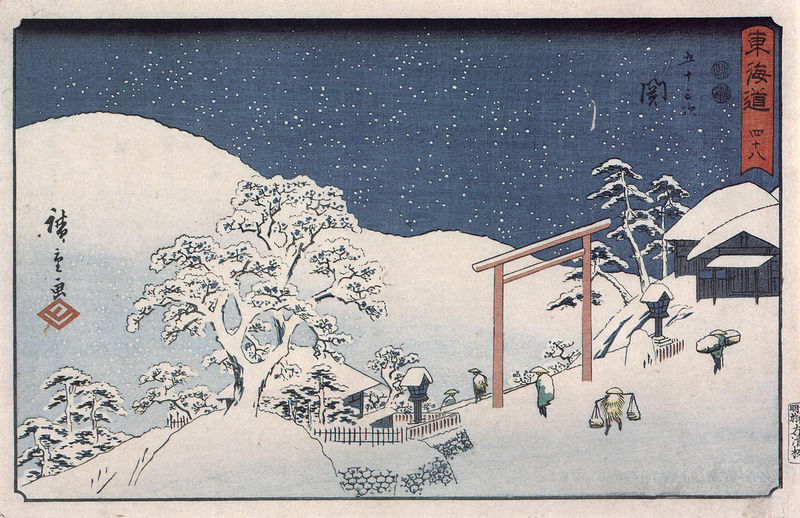
Titel: Seki, 48. Station; aus der Serie: 53 Stationen der Tokaido Straße
Künstler: Utagawa Hiroshige
Institution: Wisconsin, Chazen Museum of Art, E. B. Van Vleck Collection
Schlagwörter: baum, berg, blau, gemälde, himmel, mann, weiß, bäume, landschaft, menschen, holz, hut, laterne, licht, männer, nacht, straße, haus, rot, schnee, zaun, malerei, mensch, stein, steine, tragen, signatur, häuser, hügel, vögel, busch, büsche, hütte, figur, japan, schrift, man, dorf, mauer, hütten, winter, platz, arbeiter, figuren, inschrift, japanisch, schriftzeichen, tor, tusche, kloster, druck, sterne, beschriftung, stempel, altar, winterlandschaft, schneefall, träger, schrein, schneeflocken, vogelhäuschen, staffagefigur, flocken, schrain, winteer